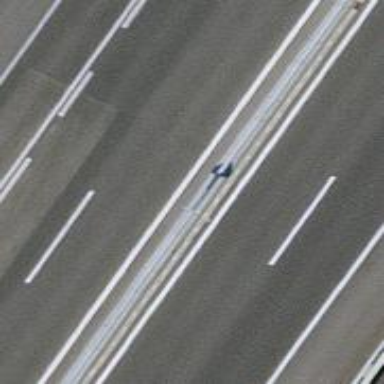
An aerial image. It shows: Bridge with guard rail.